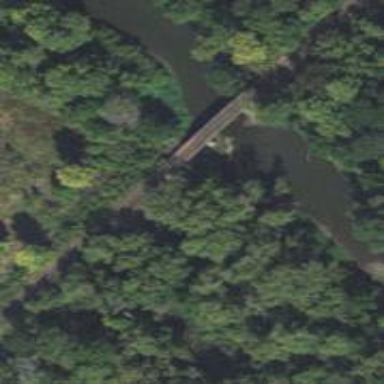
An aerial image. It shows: Preserved railway bridge.